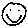
Label: smiley face